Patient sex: F
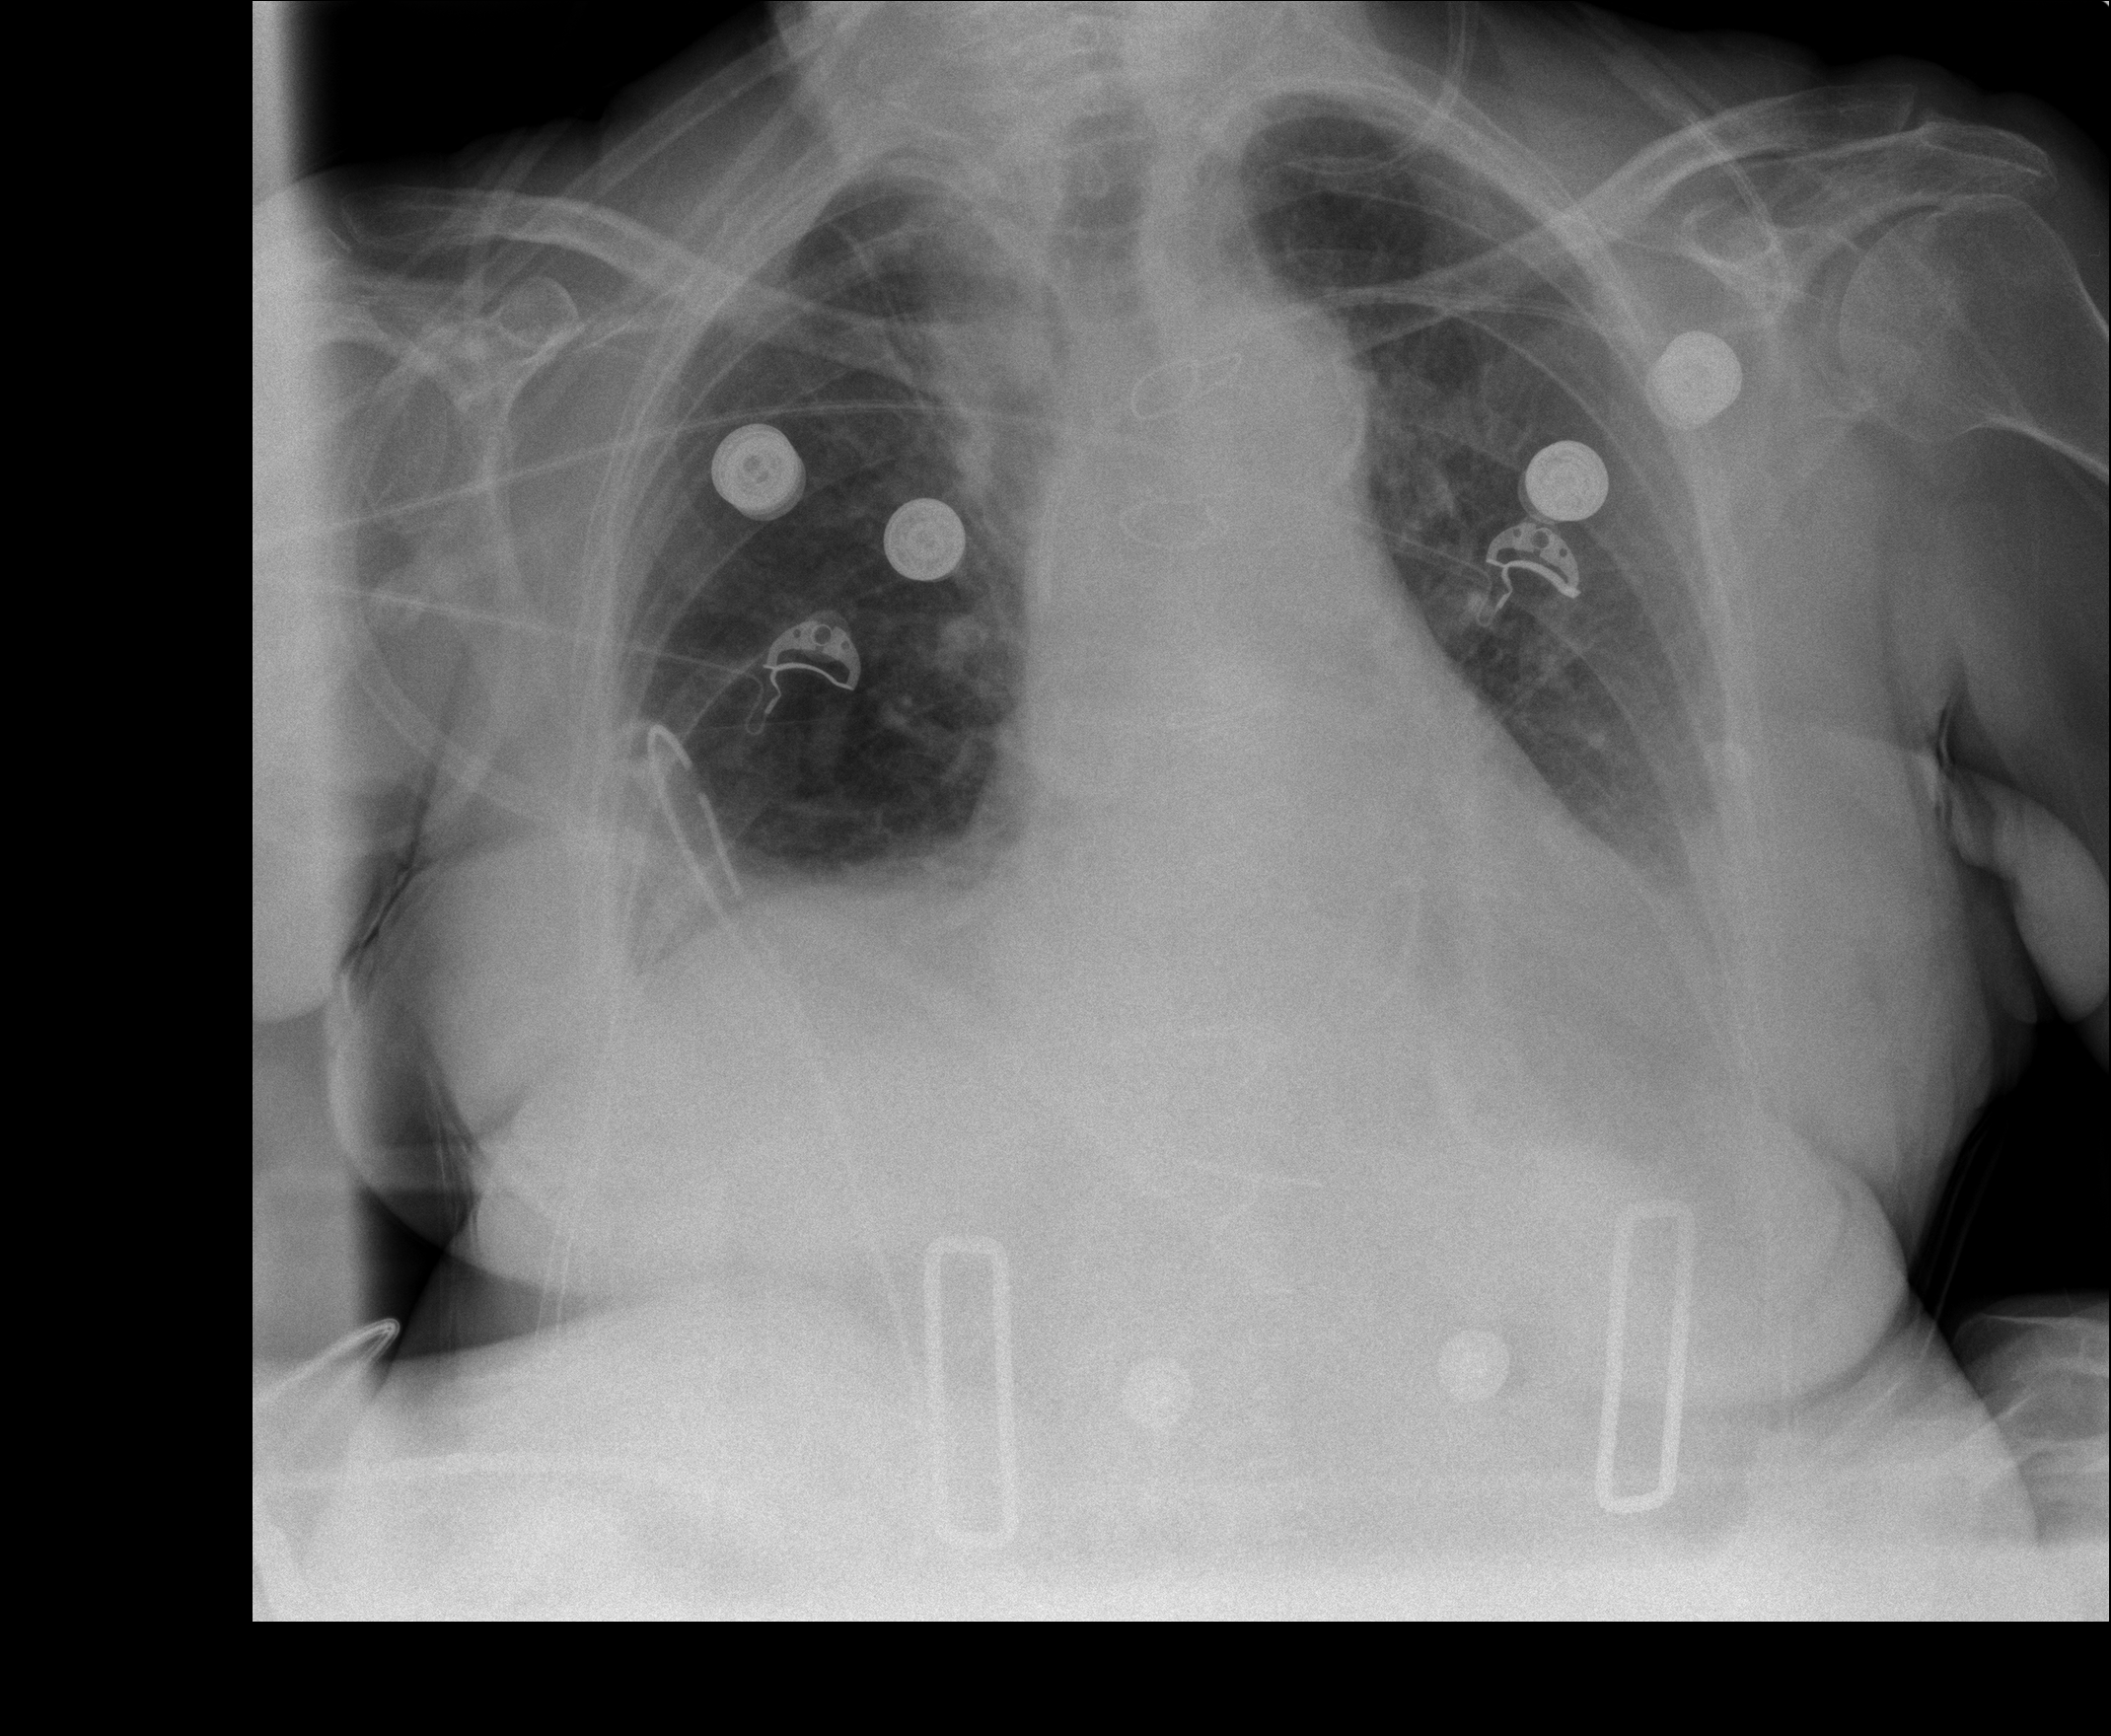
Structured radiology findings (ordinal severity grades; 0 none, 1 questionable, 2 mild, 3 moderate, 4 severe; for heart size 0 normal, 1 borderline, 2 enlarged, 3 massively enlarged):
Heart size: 0
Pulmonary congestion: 0
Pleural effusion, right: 1
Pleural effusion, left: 1
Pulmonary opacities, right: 1
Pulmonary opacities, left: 0
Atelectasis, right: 1
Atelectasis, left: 1